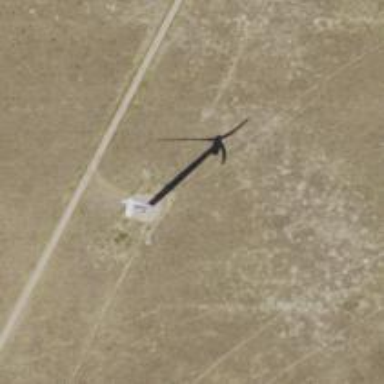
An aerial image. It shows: Wind turbine generating power.